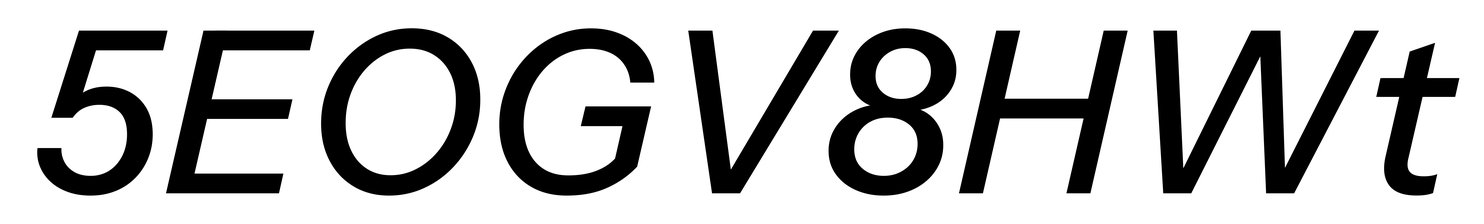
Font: InstrumentSans-Italic_Medium_Italic